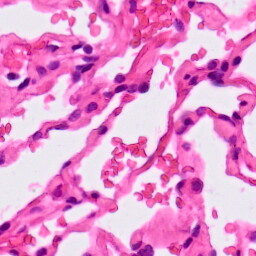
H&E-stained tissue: Lung